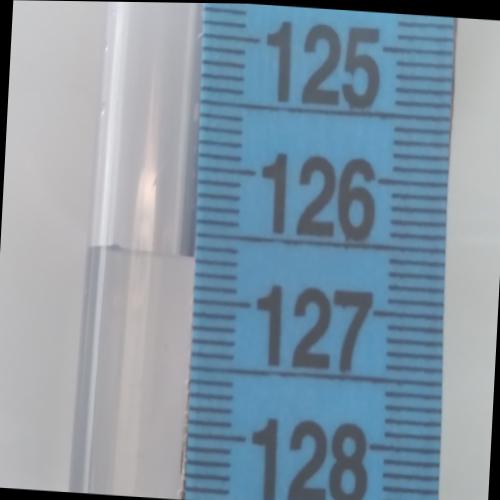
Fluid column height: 126.7 cm